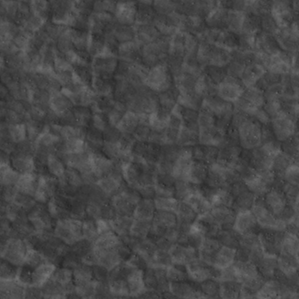
Label: non_frost